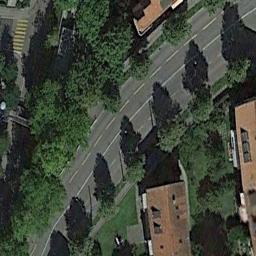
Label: freeway